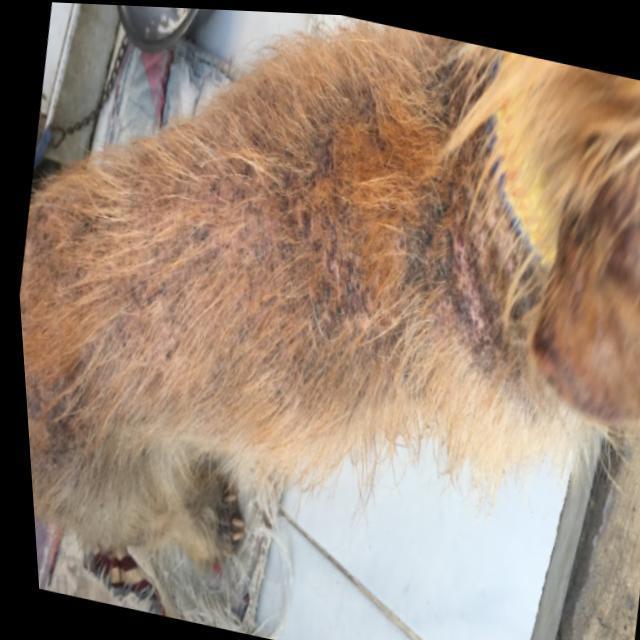
Canine demodicosis (Demodex mange) — caused by Demodex canis mites. Presents with alopecia, follicular papules, pustules, and comedones. Often localized on face and forelimbs.